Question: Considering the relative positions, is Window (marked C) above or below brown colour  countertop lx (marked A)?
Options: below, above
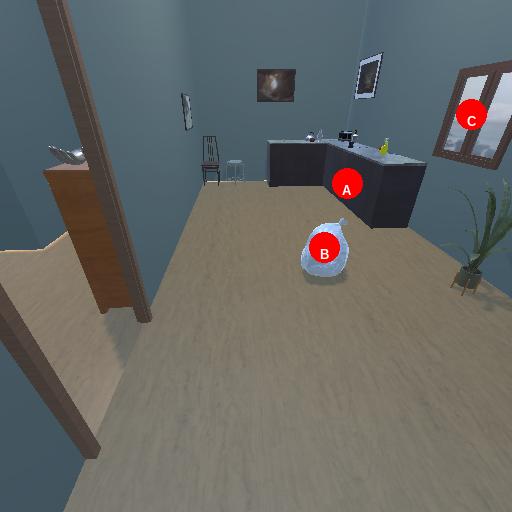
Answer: below